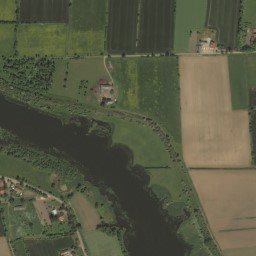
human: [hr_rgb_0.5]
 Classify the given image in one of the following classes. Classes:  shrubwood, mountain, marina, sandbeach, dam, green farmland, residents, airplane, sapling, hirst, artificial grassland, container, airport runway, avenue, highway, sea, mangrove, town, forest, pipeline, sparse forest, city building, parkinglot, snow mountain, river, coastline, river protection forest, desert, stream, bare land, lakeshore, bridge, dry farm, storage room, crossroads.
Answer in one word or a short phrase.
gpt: river